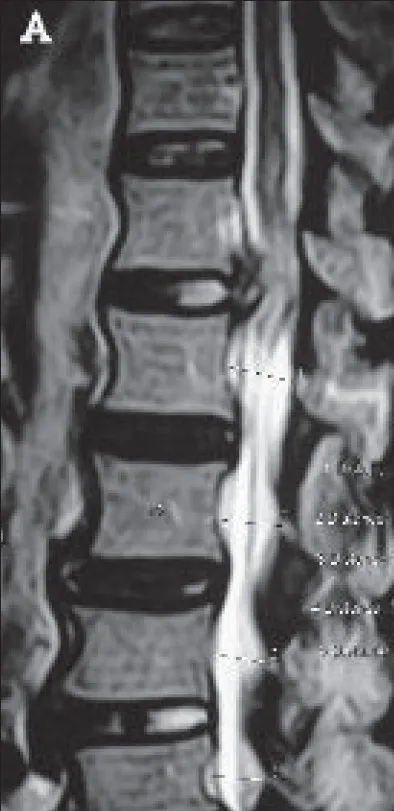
T2W MRI sagittal.
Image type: radiology (mri)